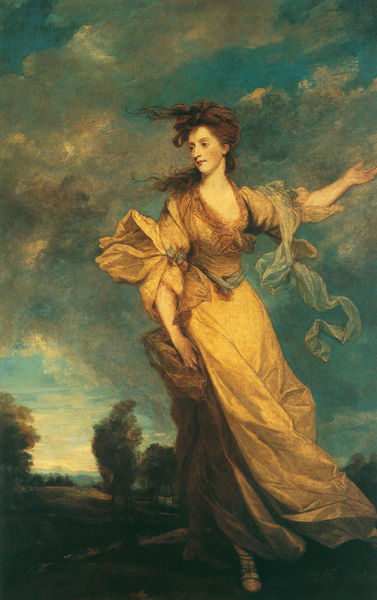
Titel: Lady Jane Halliday
Künstler: Sir Joshua Reynolds
Institution: Buckinghamshire, Waddesdon Manor, National Trust
Schlagwörter: blau, gewitter, himmel, wolken, bäume, gelb, landschaft, frau, kleid, tuch, weg, band, falten, spitze, portrait, horizont, wind, gold, haare, stoff, seide, engel, flattern, sturm, wehen, rüschen, heide, rennen, schuh, sandale, leuchtend, bauschig, taft, himmel wolken, flatternd